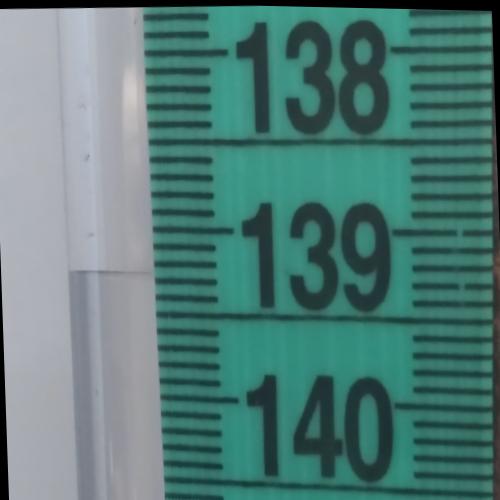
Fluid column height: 139.3 cm